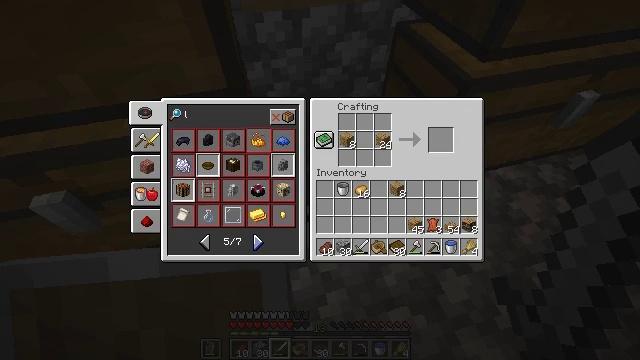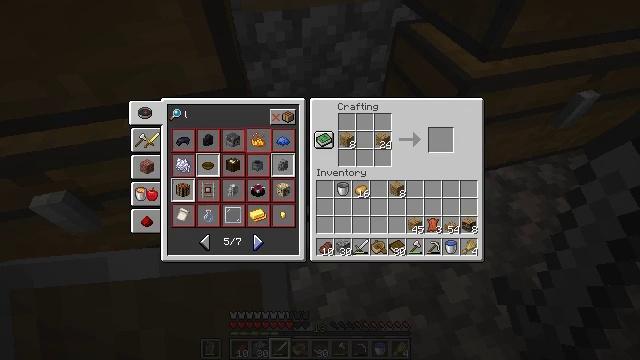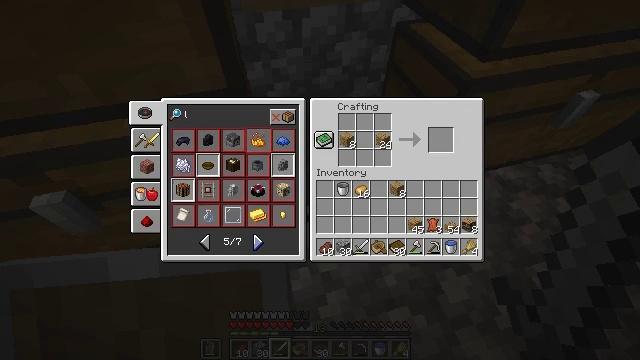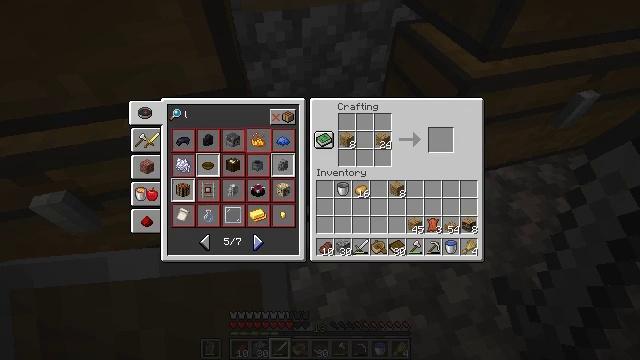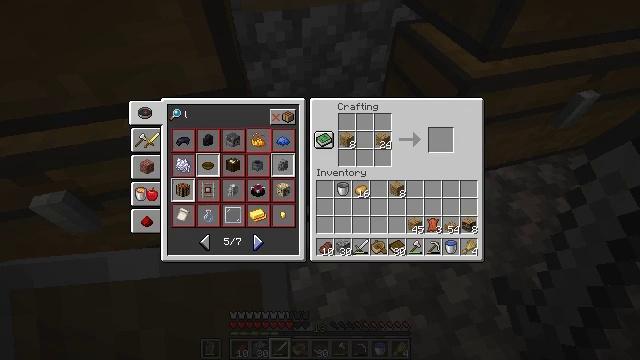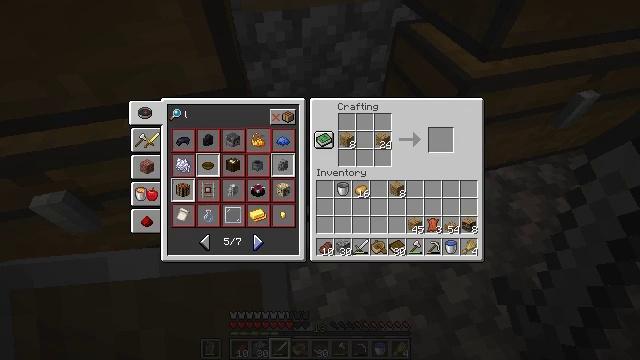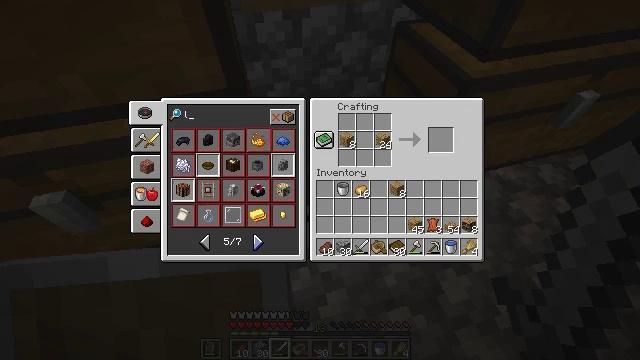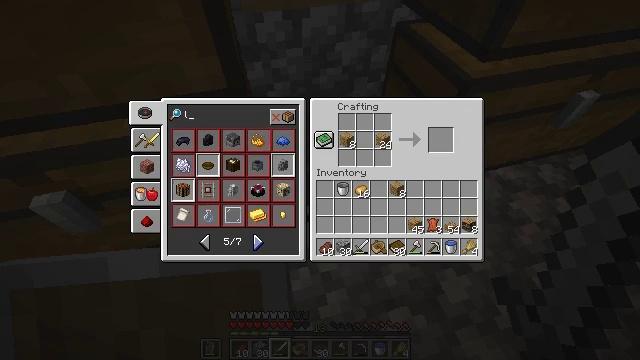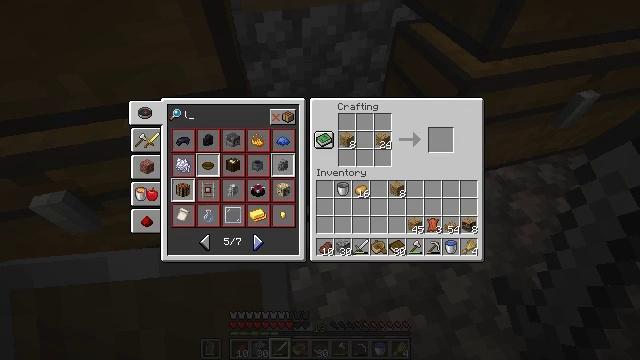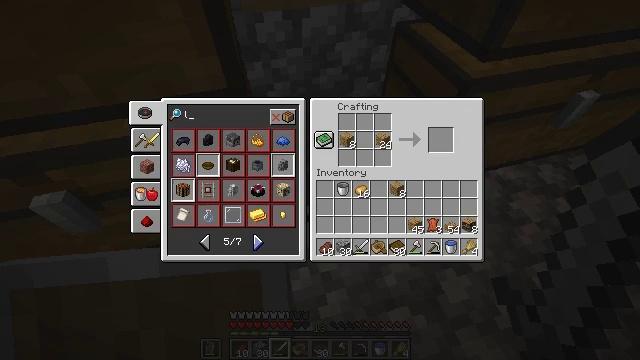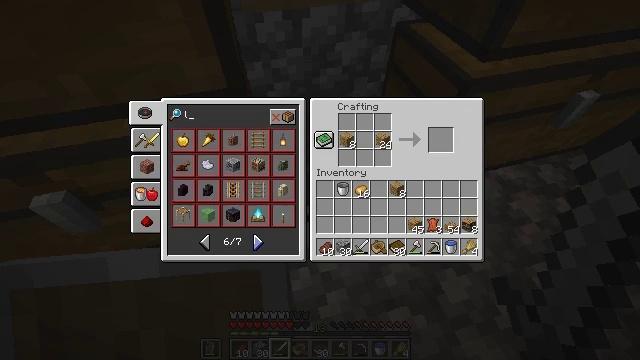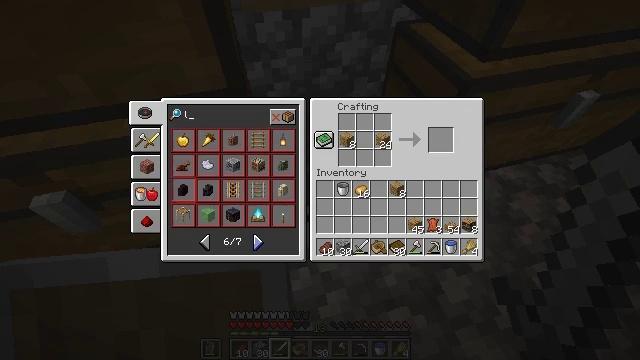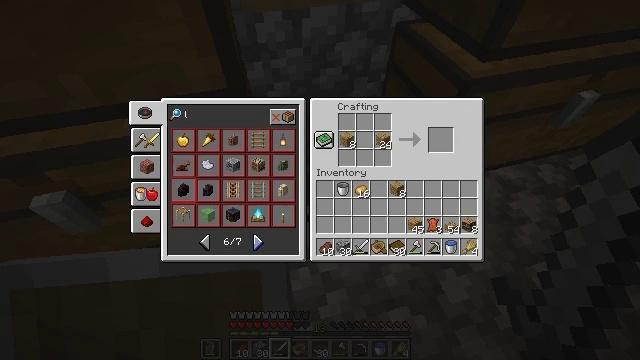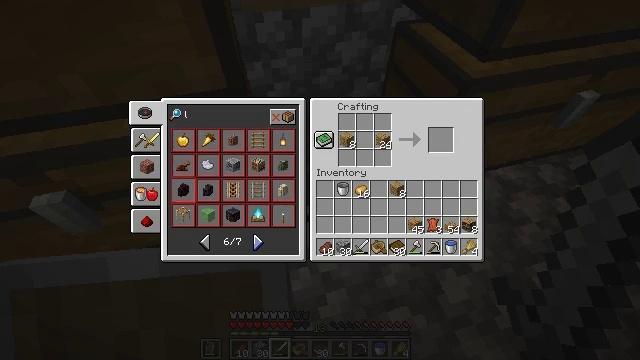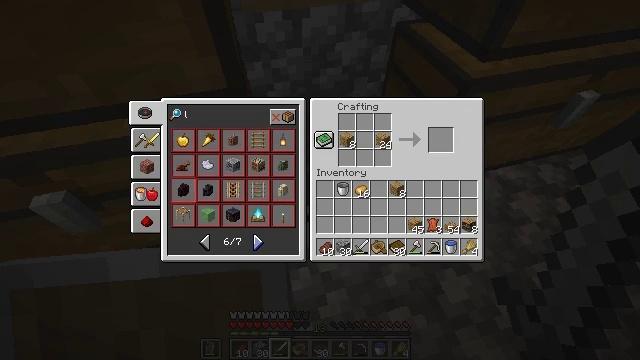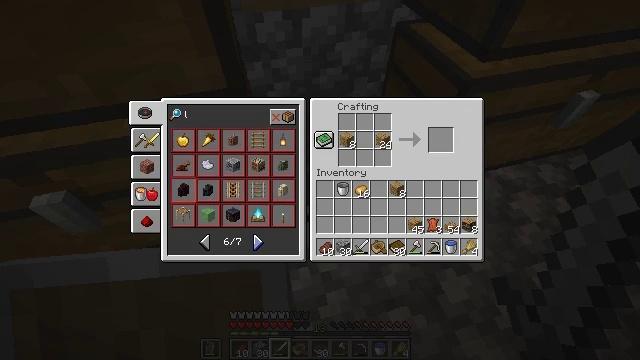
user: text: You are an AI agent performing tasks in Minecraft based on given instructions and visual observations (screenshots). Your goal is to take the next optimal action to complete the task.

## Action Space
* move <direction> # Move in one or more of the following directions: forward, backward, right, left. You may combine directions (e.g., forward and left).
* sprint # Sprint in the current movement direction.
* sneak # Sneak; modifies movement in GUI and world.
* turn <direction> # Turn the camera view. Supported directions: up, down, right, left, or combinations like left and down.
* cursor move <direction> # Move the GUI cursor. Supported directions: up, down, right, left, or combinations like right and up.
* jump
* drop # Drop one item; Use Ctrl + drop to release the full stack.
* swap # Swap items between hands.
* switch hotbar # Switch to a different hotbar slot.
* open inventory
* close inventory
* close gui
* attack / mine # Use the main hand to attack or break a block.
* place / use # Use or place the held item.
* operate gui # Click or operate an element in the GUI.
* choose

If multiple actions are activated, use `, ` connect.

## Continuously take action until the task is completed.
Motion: motion action
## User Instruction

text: Gather materials to craft a lectern on the crafting table.
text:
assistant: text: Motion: no_op
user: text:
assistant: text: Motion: no_op
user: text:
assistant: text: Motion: no_op
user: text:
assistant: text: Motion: no_op
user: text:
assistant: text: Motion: no_op
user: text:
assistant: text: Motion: no_op
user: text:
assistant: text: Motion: no_op
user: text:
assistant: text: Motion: no_op
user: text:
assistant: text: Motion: no_op
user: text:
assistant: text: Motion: attack / mine
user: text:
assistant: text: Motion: attack / mine
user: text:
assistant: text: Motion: no_op
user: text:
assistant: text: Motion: no_op
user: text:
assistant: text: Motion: no_op
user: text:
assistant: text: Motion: no_op
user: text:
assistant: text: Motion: no_op
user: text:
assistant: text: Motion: no_op
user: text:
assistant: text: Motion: no_op
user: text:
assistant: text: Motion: no_op
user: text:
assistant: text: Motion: no_op
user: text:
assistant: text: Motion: no_op
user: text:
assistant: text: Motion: attack / mine
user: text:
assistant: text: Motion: attack / mine
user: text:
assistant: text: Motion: attack / mine
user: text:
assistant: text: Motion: no_op
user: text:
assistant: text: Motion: no_op
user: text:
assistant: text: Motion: no_op
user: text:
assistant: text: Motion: no_op
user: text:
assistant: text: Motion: no_op
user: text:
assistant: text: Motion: no_op